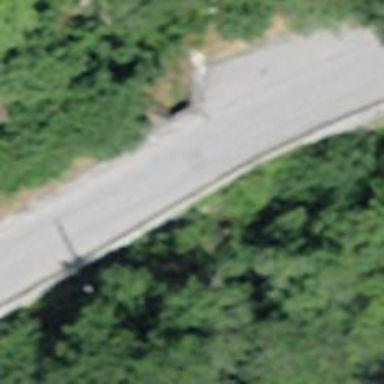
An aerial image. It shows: Culvert tunnel.